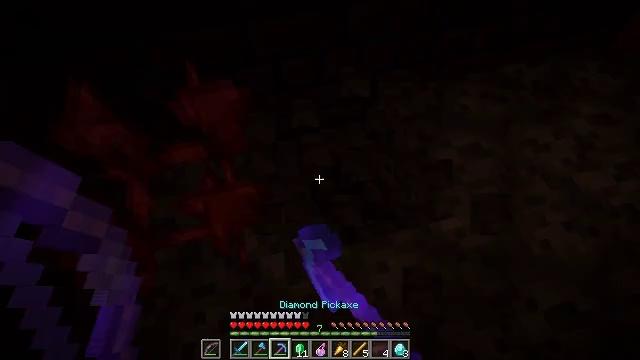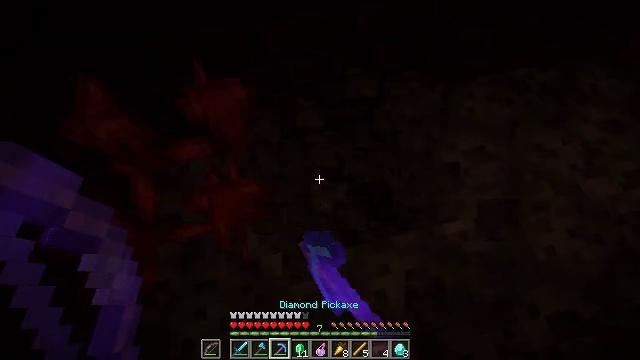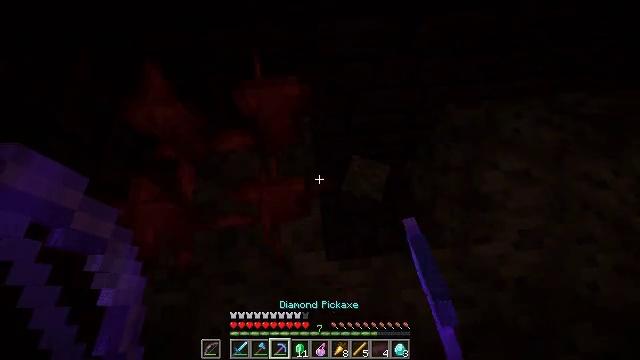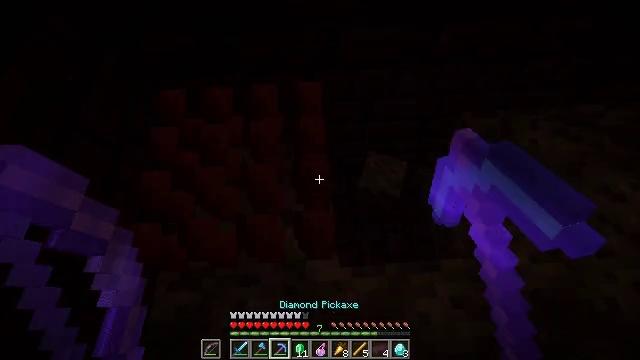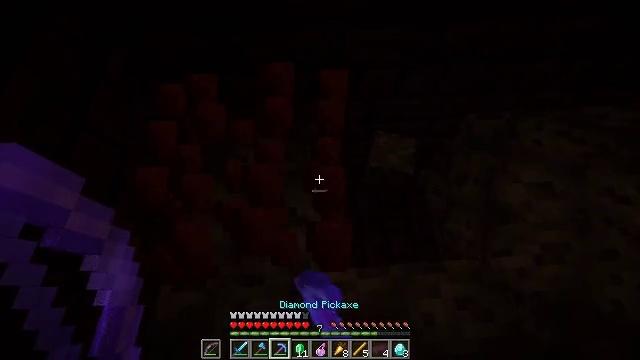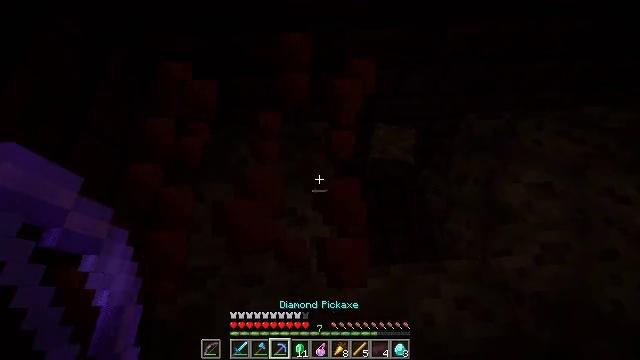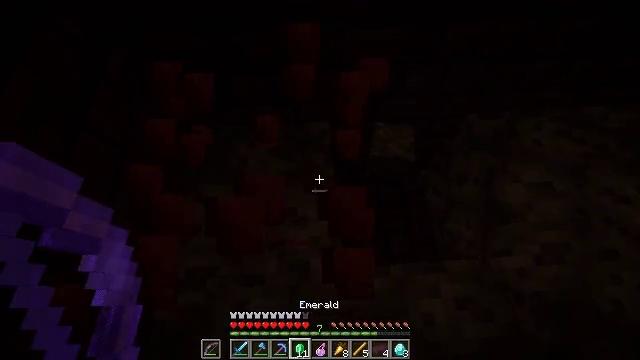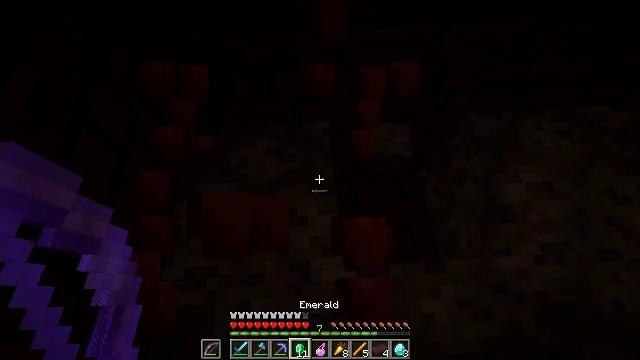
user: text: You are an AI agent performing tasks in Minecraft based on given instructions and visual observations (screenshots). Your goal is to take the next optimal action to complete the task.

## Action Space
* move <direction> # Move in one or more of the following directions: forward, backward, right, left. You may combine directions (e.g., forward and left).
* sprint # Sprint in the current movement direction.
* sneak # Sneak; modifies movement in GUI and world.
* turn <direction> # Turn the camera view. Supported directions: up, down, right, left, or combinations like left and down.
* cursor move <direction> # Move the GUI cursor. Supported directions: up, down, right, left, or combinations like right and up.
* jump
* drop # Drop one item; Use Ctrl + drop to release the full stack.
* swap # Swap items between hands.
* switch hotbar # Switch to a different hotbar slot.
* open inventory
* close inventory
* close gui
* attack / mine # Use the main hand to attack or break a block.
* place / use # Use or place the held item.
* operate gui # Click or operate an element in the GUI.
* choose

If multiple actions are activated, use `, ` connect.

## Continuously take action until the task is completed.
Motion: motion action
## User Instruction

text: Break fully grown nether wart.
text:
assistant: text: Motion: move left, turn left, attack / mine
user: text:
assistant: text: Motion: move left, turn left, attack / mine
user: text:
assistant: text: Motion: turn left, attack / mine
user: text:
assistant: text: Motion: no_op
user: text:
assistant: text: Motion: no_op
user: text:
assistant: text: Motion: no_op
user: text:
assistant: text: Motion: no_op
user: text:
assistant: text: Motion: no_op